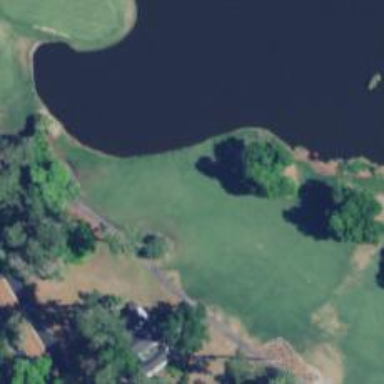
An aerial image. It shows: Golf hole.